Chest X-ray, AP view. Patient: 69 years old, sex M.
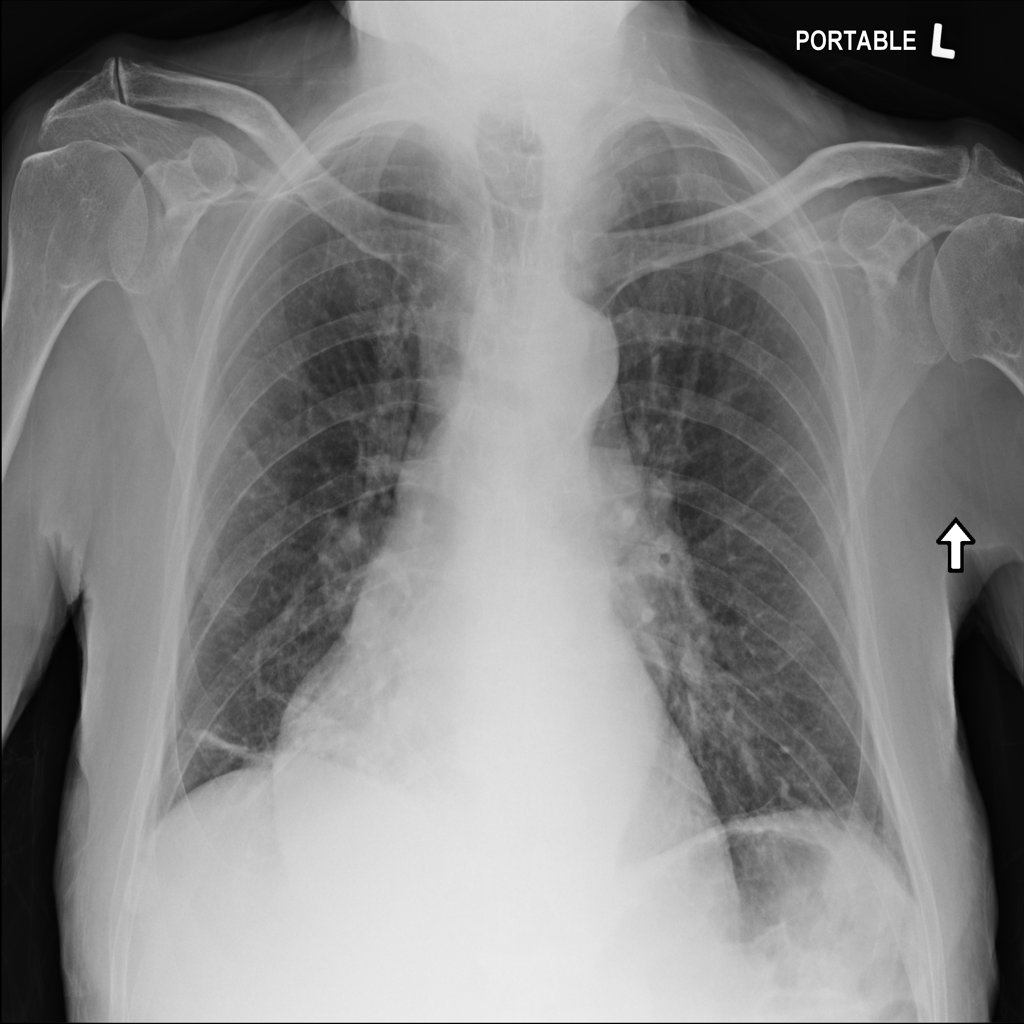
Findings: No Finding